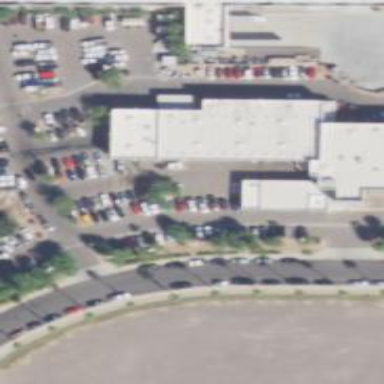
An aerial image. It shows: Building housing car shop.